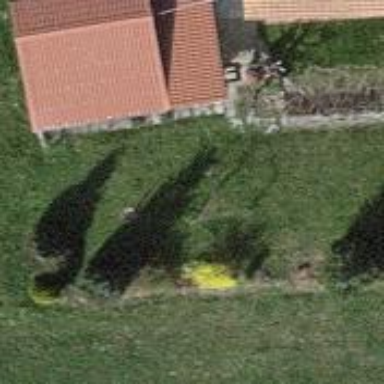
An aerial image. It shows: Simple house.